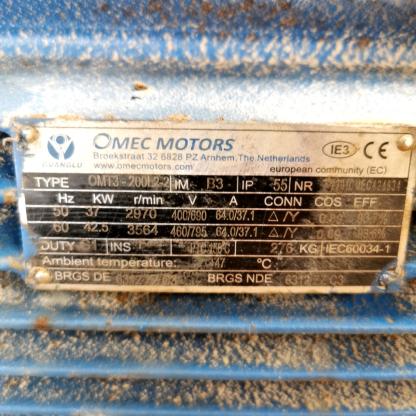
Klasa: tabliczka-znamionowa